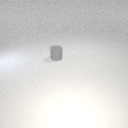
small gray rubber cylinder